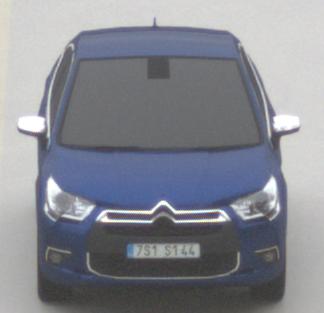
Make: Citroen
Model: DS 4 VTi 120
Detailed model: DS 4
Model produced from: 2011/05
Model produced until: 2015/01
Doors: 5
Color: blue
Road condition: dry road
Daytime: morning or afternoon
Contrast: low contrast